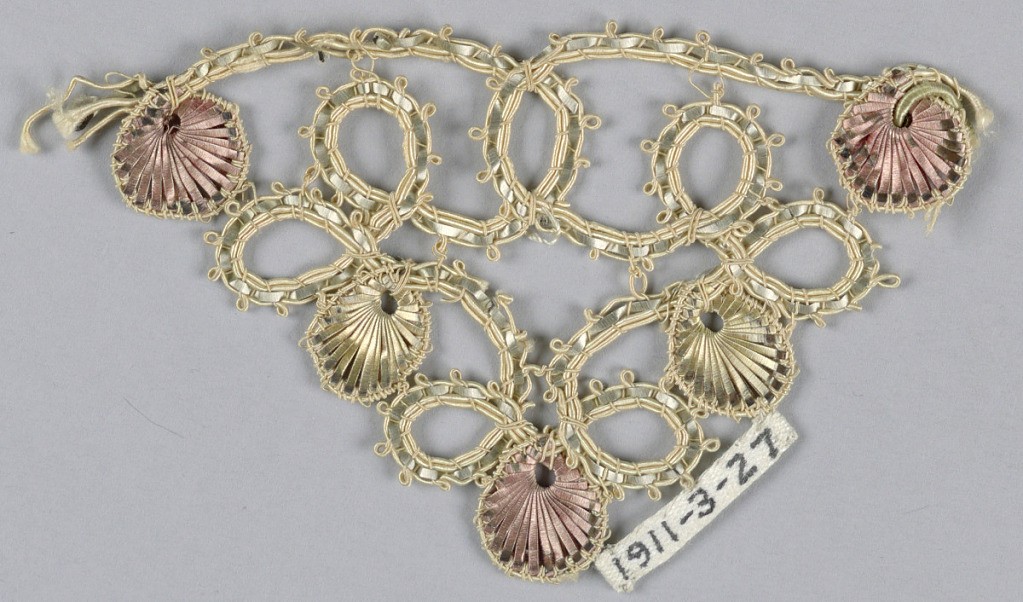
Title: Upholstery trimming
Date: ca. 1902
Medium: silk, copper strips Technique: woven
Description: Trimming of white and pink silk cord and flat copper strips twisted into an ornamental design of loops.